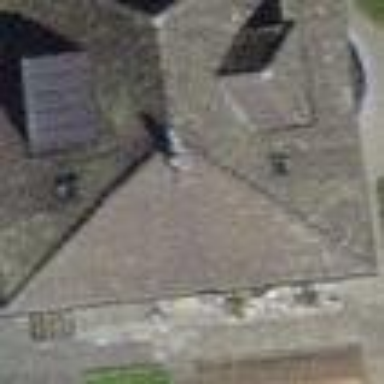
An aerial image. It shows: Building with tile roof.